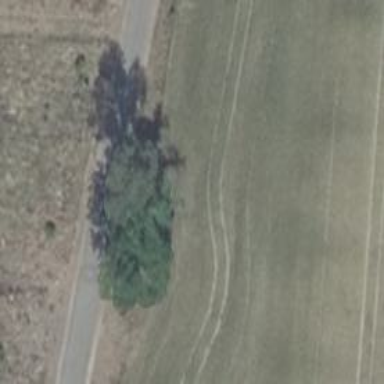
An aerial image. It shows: Hunting stand.